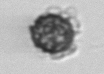
Label: Syracosphaera_pulchra